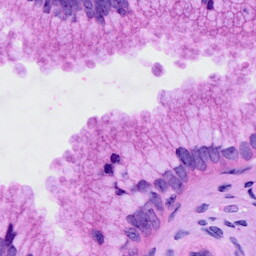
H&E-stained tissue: Cervix